Field crop: maize
Growth stage: 2
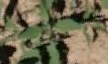
Species: atriplex